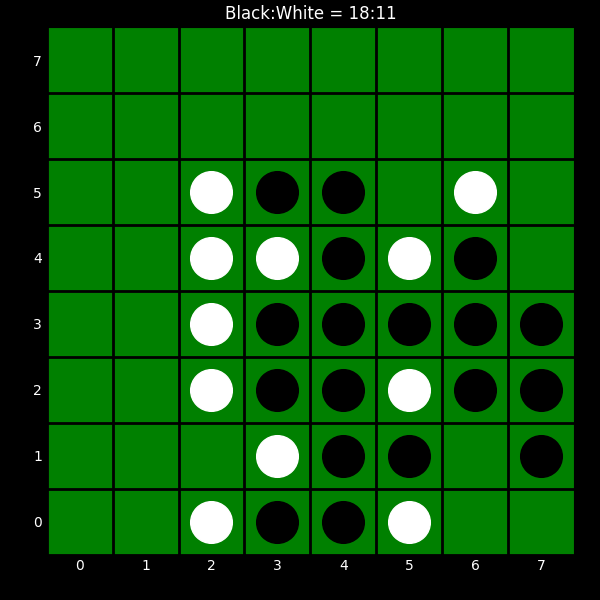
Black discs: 18
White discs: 11